Question: I am trying to reproduce such a graph:

What I am trying to figure out is how to fill a certain percentage of the slices in the middle for the pie chart but also how to fill the doughnut chart in the same way.
I have tried to use fillRect() but that did not fill the slices how I wanted. Let me know if you have any ideas of how I could obtain a graph similar to the one I presented above.
'''
var canvas = document.getElementById('Arc');
var context = canvas.getContext('2d');
var centerX = canvas.width / 2;
var centerY = canvas.height / 2;
function draw() {
context.save();
context.beginPath();
context.arc(centerX, centerY, 50, 50, (Math.PI) / 2, true);
context.clip();
context.fillStyle = '#090A09';
context.fillRect(centerX, centerY, -25, 50);
context.lineWidth = 5;
context.strokeStyle = '#000000';
context.stroke();
}
draw();
'''
'''
<canvas id="Arc"></canvas>
'''
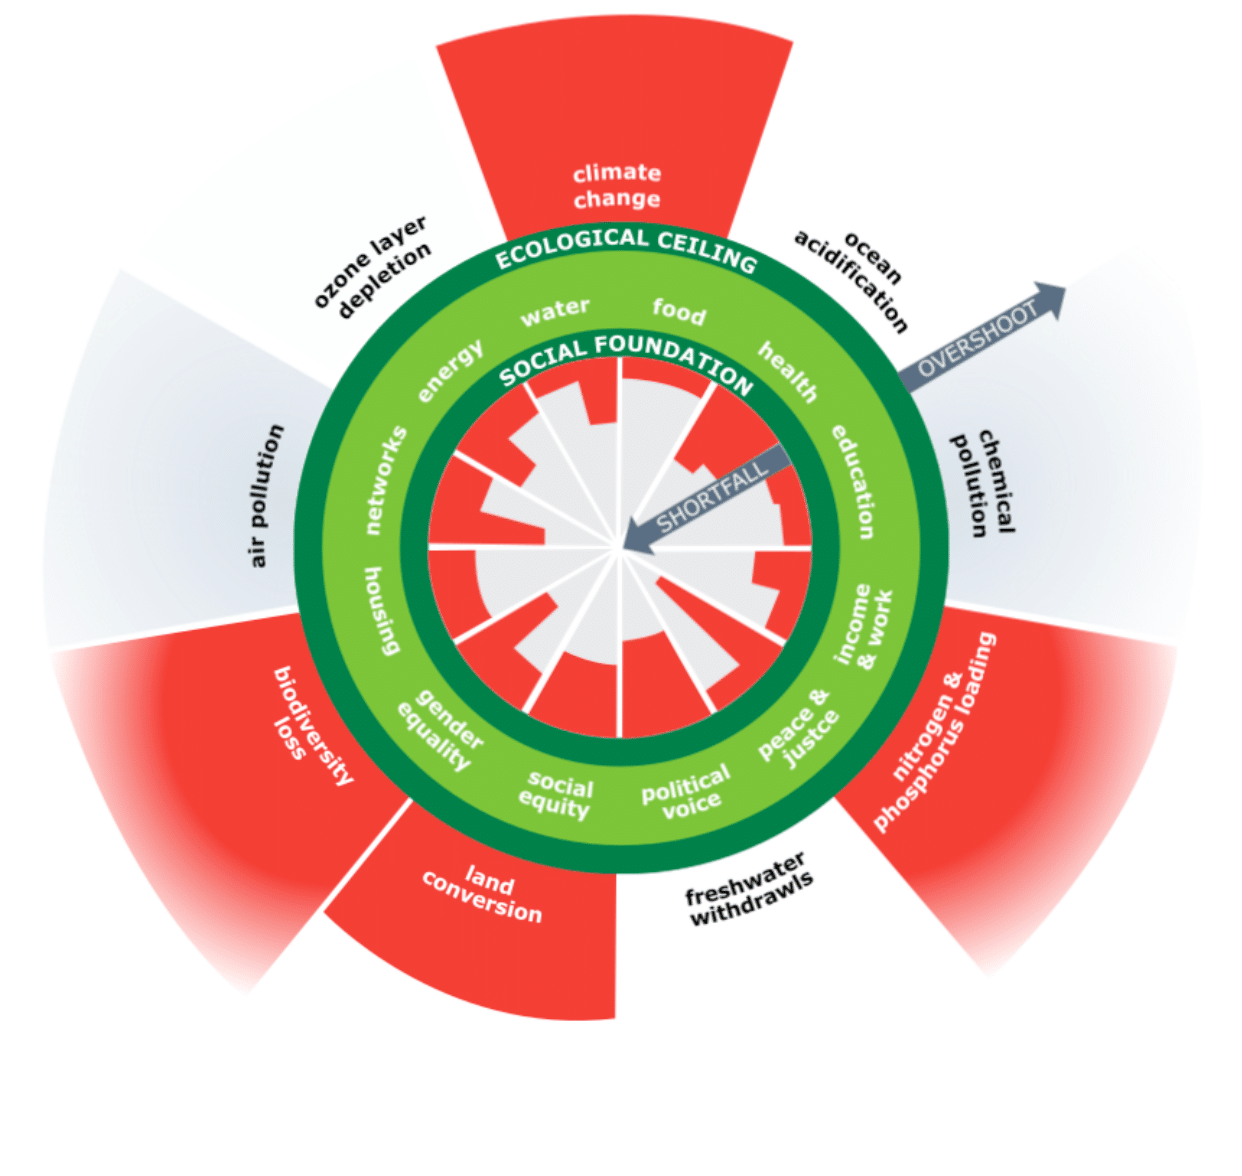
Answer: The fillRect is just a rectangle, if a pie is what you need we can do those with arcs.
The pies that start from the center of the circle we just move to the center then draw the arcs and fill them, for the doughnut pies we have to do two arcs in opposite directions and different radius and call 'fill()'
see samples below:
'''
var canvas = document.getElementById('Arc');
var context = canvas.getContext('2d');
var centerX = canvas.width / 2;
var centerY = canvas.height / 2;
context.beginPath();
context.strokeStyle = 'red';
context.arc(centerX, centerY, 50, 0, Math.PI * 2);
context.stroke();
context.beginPath();
context.fillStyle = 'blue';
context.moveTo(centerX, centerY)
context.arc(centerX, centerY, 50, 0, Math.PI * 0.5);
context.fill()
context.beginPath();
context.fillStyle = 'black';
context.moveTo(centerX, centerY)
context.arc(centerX, centerY, 45, Math.PI * 1.6, Math.PI * 1.8);
context.fill()
context.beginPath();
context.fillStyle = 'lime';
context.arc(centerX, centerY, 51, Math.PI, Math.PI * 1.2);
context.arc(centerX, centerY, 95, Math.PI * 1.2, Math.PI, true);
context.fill()
context.beginPath();
context.fillStyle = 'green';
context.arc(centerX, centerY, 60, Math.PI * 1.8, Math.PI * 2.1);
context.arc(centerX, centerY, 95, Math.PI * 2.1, Math.PI * 1.8, true);
context.fill()
'''
'''
<canvas id="Arc"></canvas>
'''